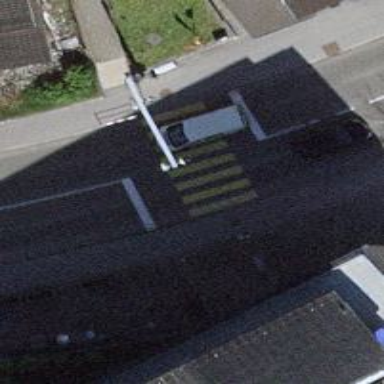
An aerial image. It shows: Road with traffic signals and zebra crossing with traffic signals.